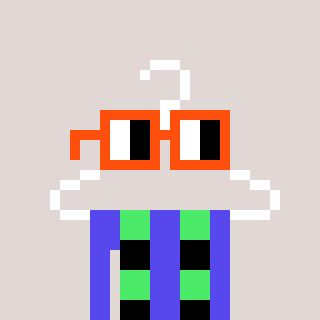
a pixel art character with square orange glasses, a hanger-shaped head and a computerblue-colored body on a warm background